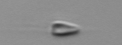
Label: Calciopappus